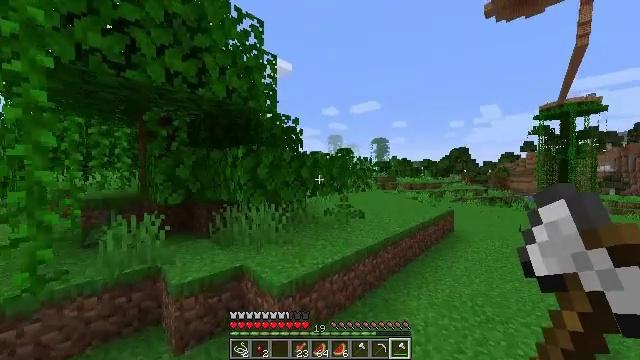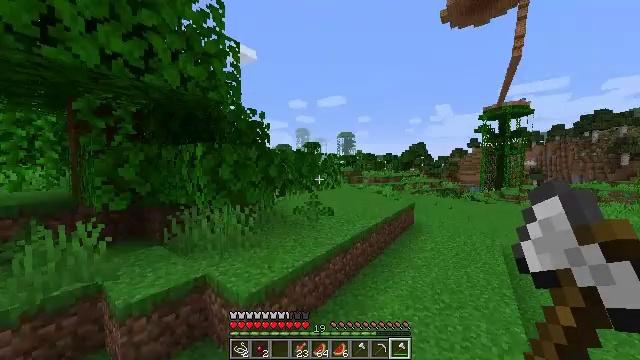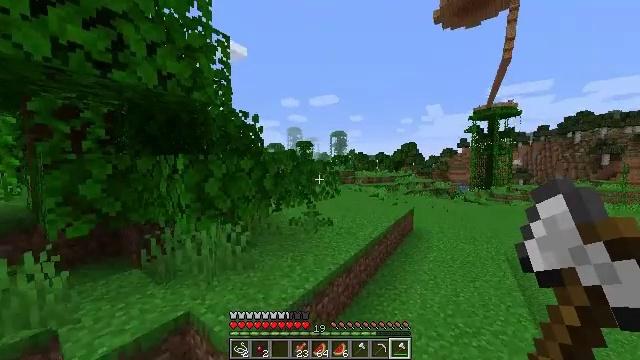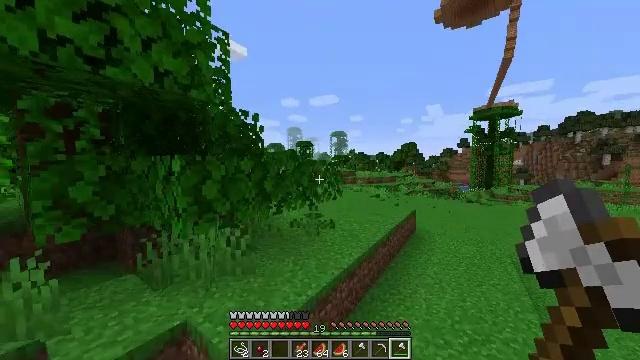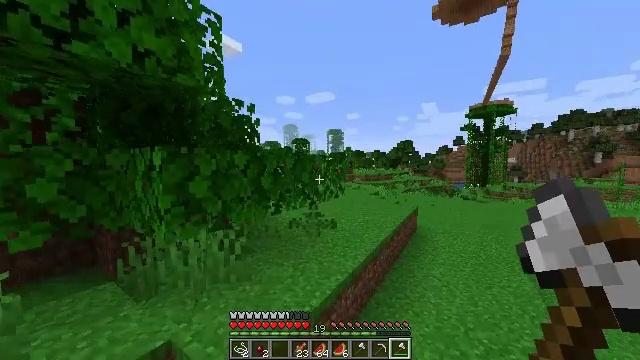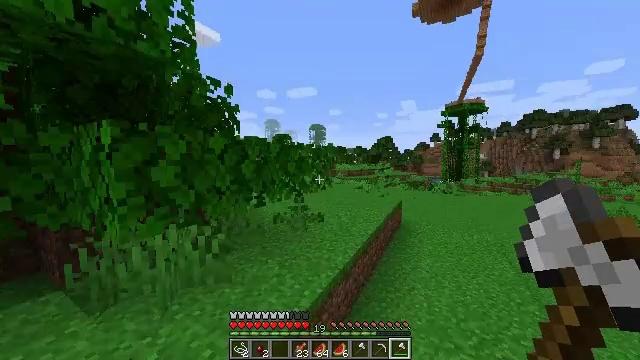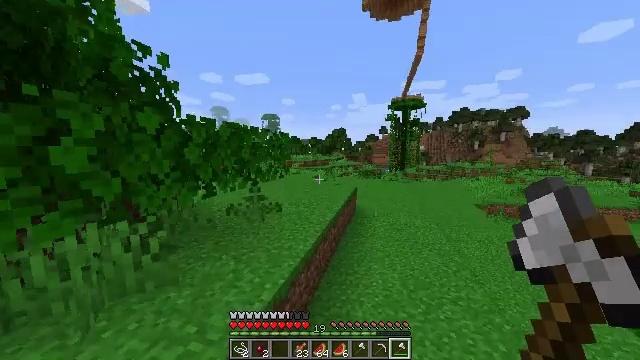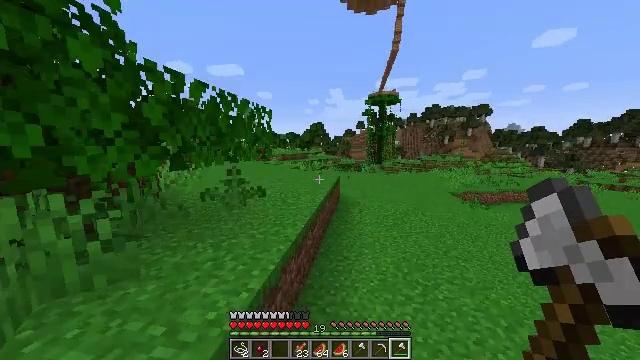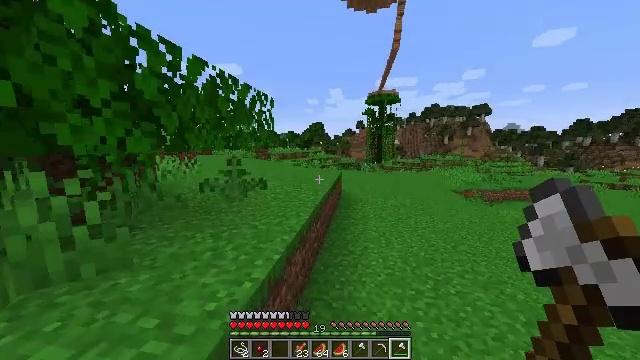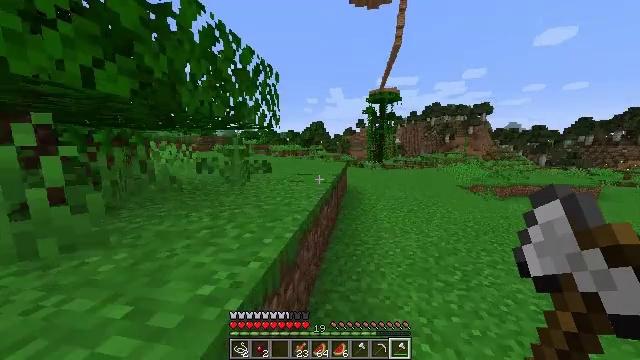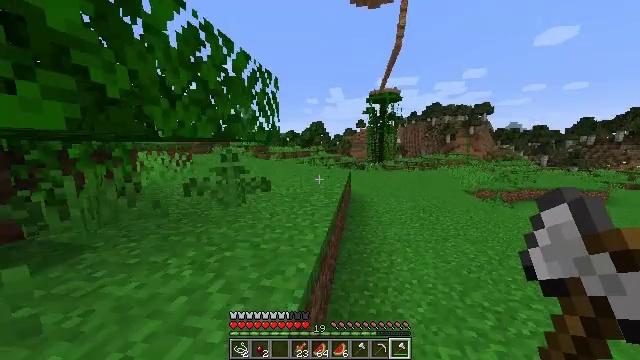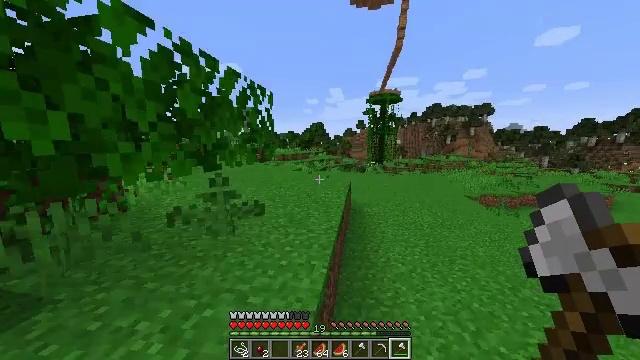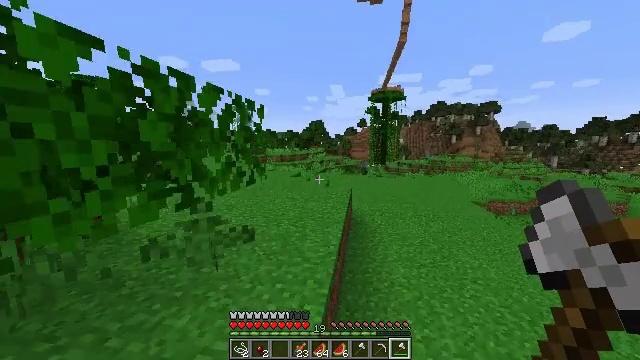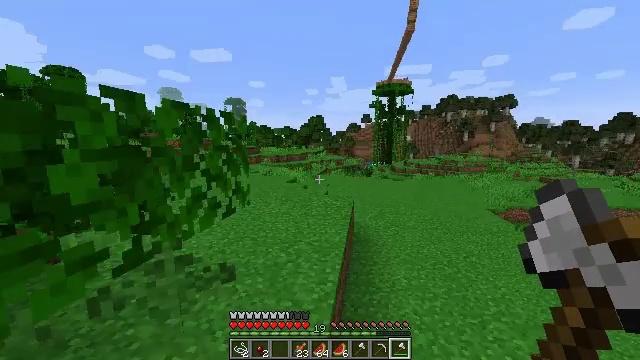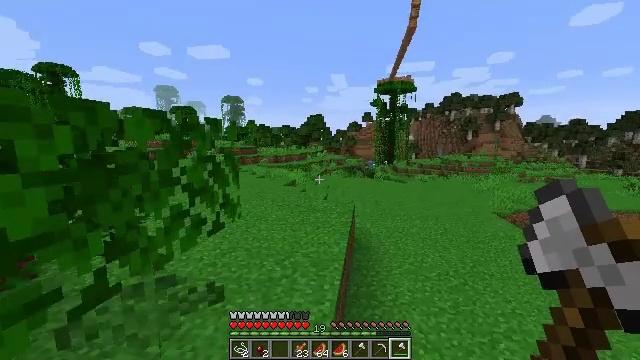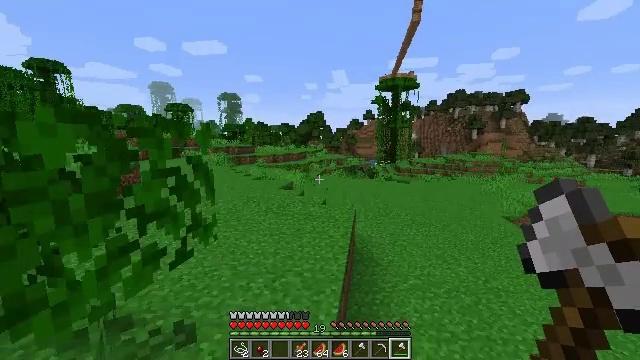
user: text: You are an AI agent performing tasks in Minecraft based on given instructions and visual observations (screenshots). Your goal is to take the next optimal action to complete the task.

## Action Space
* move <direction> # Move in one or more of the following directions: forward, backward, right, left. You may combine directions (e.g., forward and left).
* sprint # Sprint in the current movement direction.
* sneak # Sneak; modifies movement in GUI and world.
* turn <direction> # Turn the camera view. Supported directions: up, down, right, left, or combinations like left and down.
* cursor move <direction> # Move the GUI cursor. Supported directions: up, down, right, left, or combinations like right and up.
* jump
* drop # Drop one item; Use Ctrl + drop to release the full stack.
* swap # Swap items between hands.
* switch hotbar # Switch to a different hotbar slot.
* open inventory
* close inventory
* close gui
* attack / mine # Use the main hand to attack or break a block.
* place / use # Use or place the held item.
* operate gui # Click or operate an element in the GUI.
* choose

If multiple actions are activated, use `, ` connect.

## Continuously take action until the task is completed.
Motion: motion action
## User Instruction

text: Harvest vines off the surface.
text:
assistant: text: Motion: move forward, sprint, turn right and down, jump
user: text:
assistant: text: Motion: move forward, sprint, turn right, jump
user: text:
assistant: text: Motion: move forward, jump
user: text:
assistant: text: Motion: move forward, turn right, jump
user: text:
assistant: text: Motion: move forward, turn right and down, jump
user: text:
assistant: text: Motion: move forward, turn right and down, jump
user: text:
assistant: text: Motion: move forward, turn right and down, jump
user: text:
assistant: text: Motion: move forward, sprint, jump
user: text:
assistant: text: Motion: move forward, sprint, jump
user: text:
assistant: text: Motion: move forward, sprint, jump
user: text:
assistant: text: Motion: move forward, sprint, jump
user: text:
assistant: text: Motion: move forward, jump
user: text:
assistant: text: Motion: move forward, jump
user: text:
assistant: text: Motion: move forward, jump
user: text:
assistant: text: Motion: move forward, jump
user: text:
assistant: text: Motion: move forward, turn left, jump
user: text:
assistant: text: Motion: move forward, sprint, jump
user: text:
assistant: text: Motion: move forward, sprint, turn left, jump
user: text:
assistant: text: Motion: move forward, sprint, turn left, jump
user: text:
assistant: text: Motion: move forward, sprint, turn left, jump
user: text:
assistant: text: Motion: move forward, turn left, jump
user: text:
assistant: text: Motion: move forward, turn left, jump
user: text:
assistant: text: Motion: move forward, turn left, jump
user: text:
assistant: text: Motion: move forward, turn left, jump
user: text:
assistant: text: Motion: move forward, sprint, turn left, jump
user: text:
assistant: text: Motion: move forward, sprint, jump
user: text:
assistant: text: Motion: move forward, sprint, jump
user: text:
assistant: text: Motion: move forward, turn left, jump
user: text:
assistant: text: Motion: move forward, turn left, jump
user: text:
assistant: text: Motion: move forward, turn left and up, jump